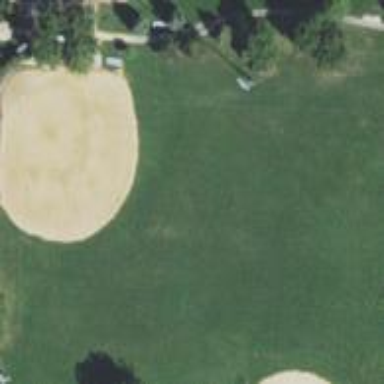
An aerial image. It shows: Baseball pitch for leisure land.